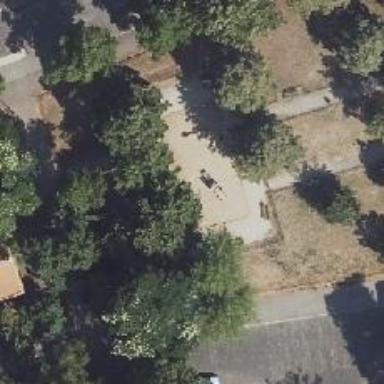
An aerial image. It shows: Springy playground.